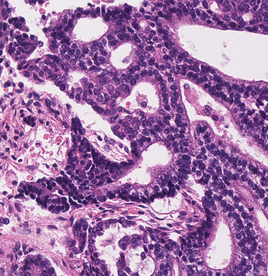
Tumor epithelial tissue: yes
Tumor-associated stroma tissue: yes
Normal tissue: no